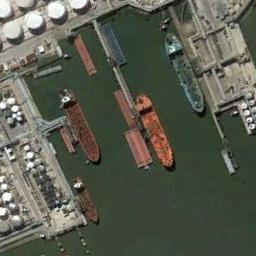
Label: ship